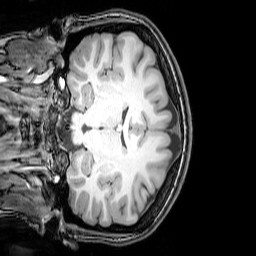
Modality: T1w
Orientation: coronal
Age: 22
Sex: female
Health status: healthy
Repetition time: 0.081 s
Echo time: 0.037 s